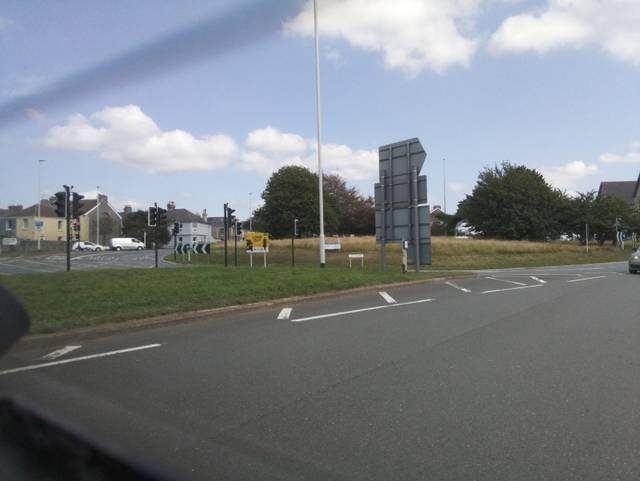
Region: United Kingdom
Coordinates: 50.37, -4.126